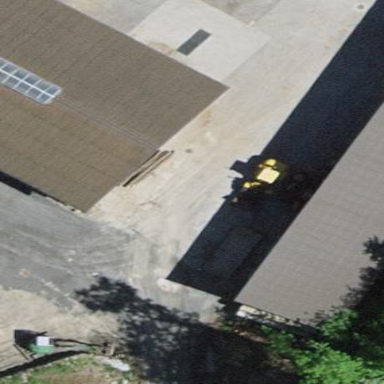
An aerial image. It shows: View of roof of building.